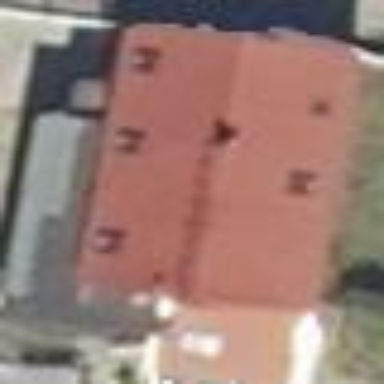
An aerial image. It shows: Building with flat dark grey roof.